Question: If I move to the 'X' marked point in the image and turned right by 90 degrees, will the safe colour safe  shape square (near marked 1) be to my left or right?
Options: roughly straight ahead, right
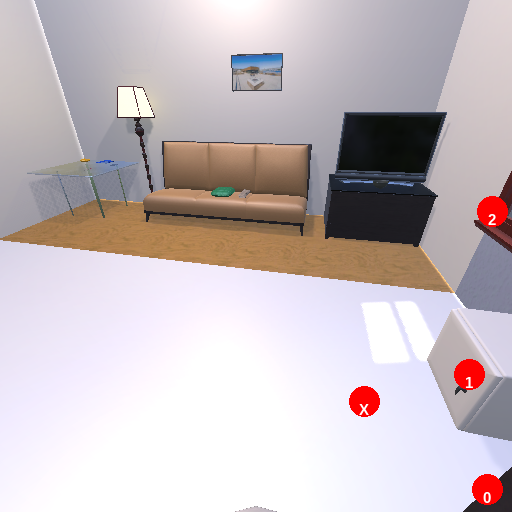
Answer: roughly straight ahead